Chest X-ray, AP view. Patient: 15 years old, sex M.
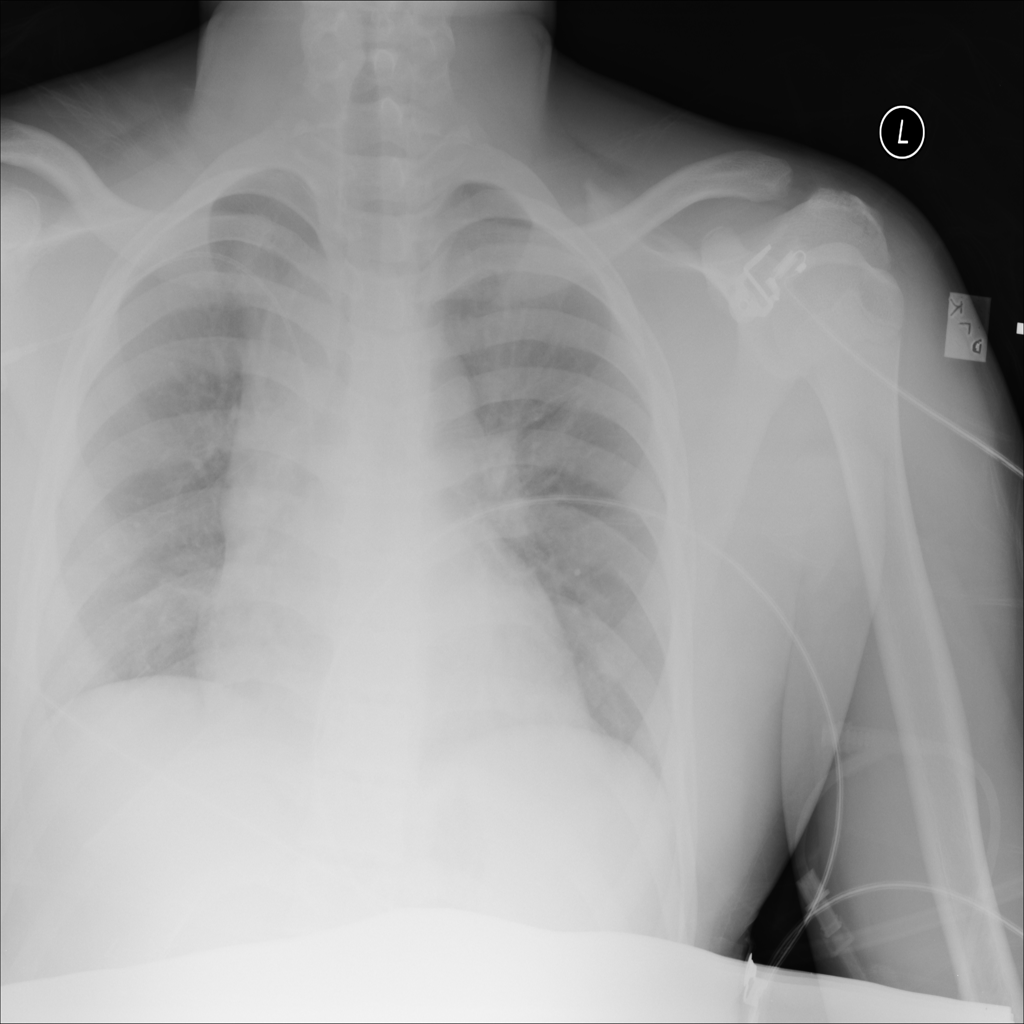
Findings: Mass